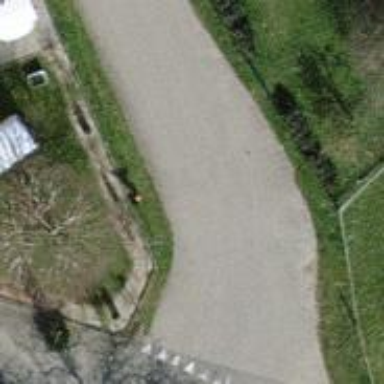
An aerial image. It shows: Residential road with asphalt surface and no sidewalks.